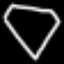
Label: diamond